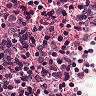
Metastatic tissue present: yes